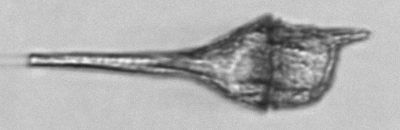
Label: Tripos_lineatus